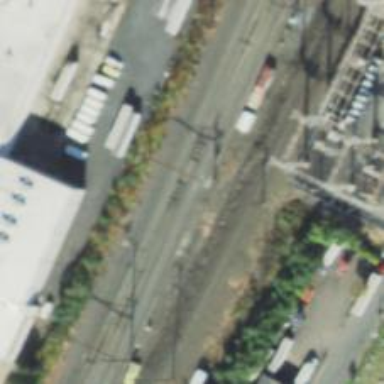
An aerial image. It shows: Railway track with contact line for electrification.